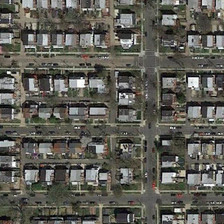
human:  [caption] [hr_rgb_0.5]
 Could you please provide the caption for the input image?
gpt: many buildings and green trees are in a dense residential area .

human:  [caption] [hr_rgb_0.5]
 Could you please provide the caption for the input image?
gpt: many buildings and green trees are in a dense residential area .

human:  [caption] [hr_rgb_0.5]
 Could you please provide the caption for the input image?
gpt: many buildings and green trees are in a dense residential area .

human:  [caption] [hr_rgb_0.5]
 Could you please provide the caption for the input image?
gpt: many buildings and green trees are in a dense residential area .

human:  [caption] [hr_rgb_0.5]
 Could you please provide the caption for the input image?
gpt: many buildings and green trees are in a dense residential area .